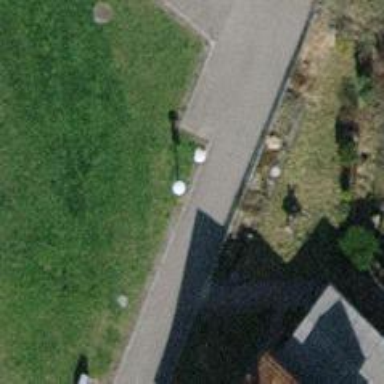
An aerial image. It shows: Bollard barrier.